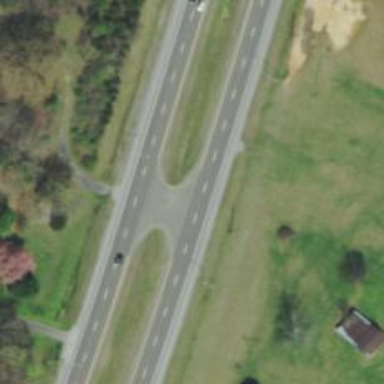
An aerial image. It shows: Trunk link highway.